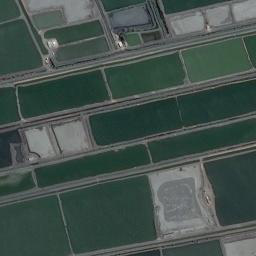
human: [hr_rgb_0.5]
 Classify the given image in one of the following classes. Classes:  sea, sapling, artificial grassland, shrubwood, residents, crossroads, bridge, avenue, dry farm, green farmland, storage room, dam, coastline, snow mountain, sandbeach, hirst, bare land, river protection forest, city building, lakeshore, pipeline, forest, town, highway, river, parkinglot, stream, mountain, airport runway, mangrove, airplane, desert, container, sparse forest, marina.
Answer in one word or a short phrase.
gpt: green farmland